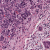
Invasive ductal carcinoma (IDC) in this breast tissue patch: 1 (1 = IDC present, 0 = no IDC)